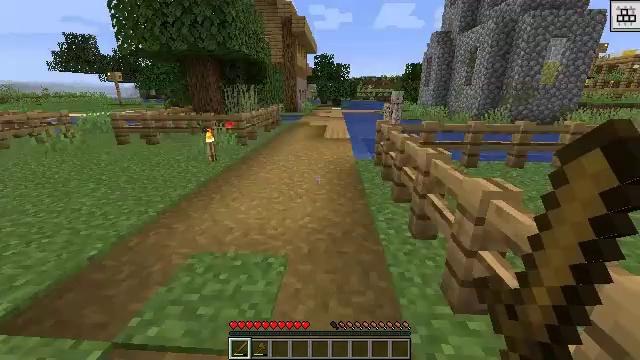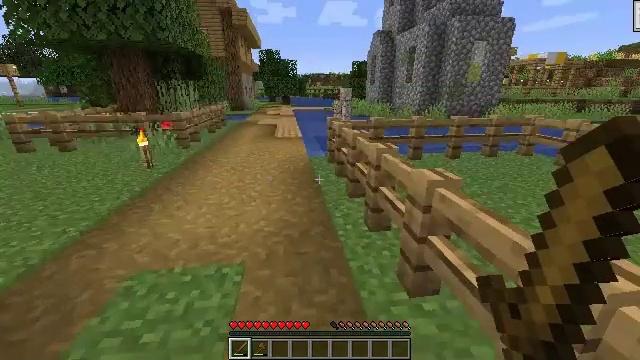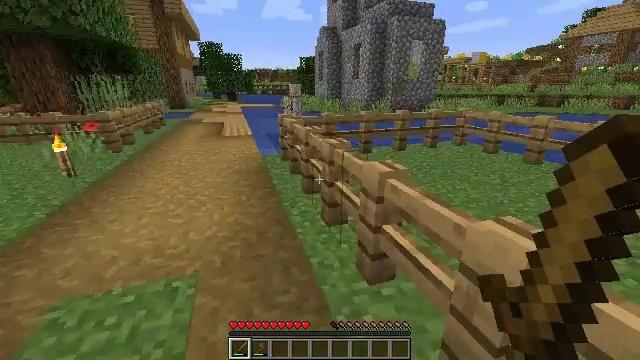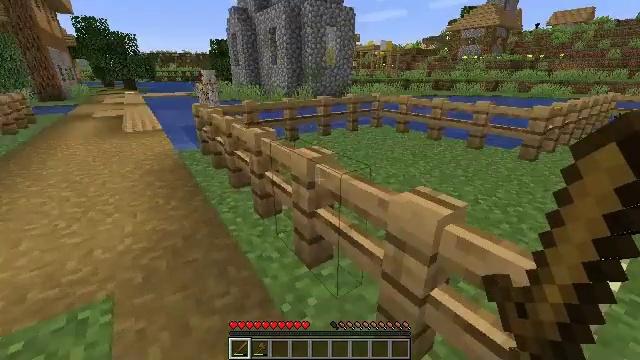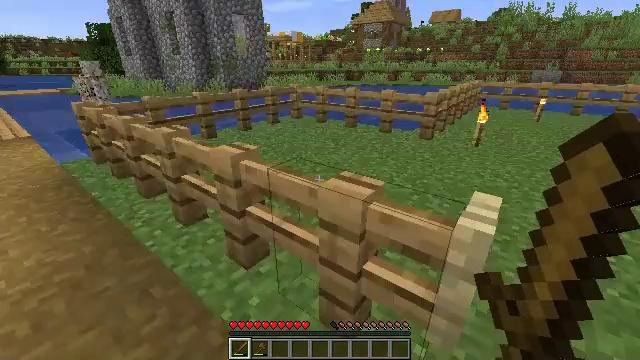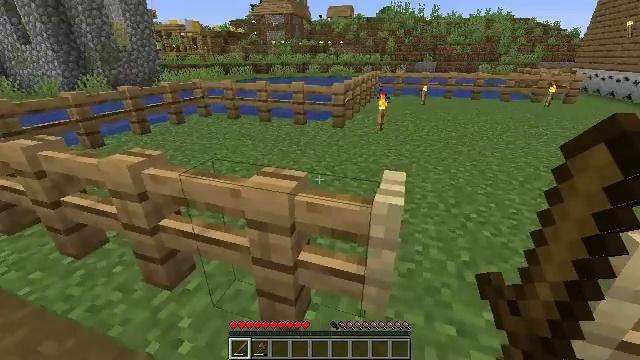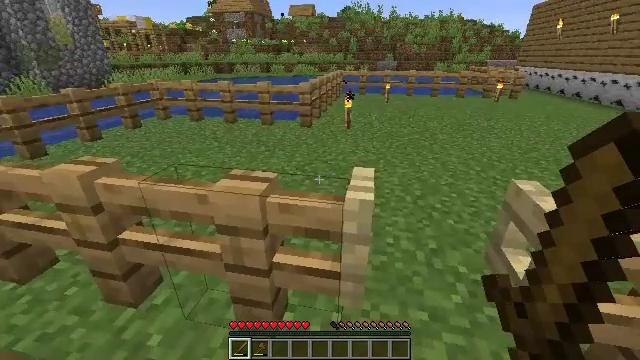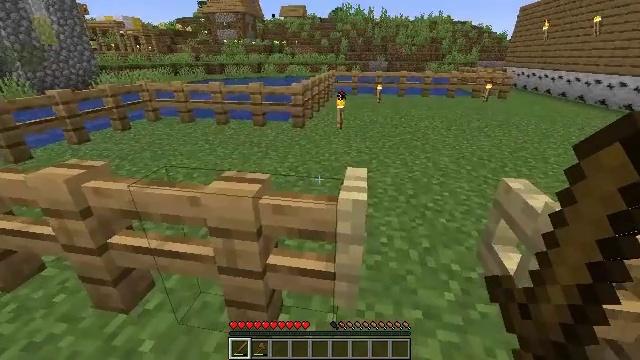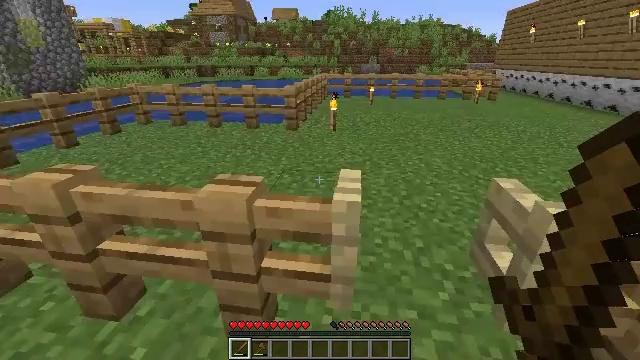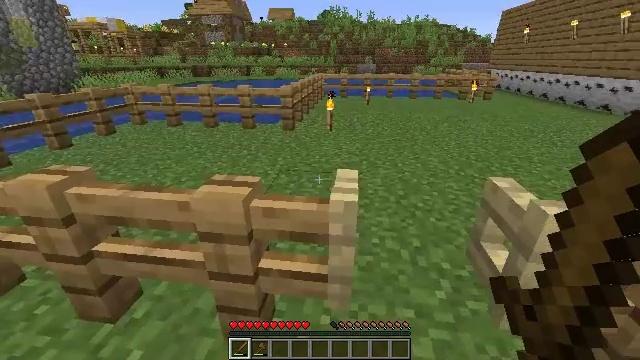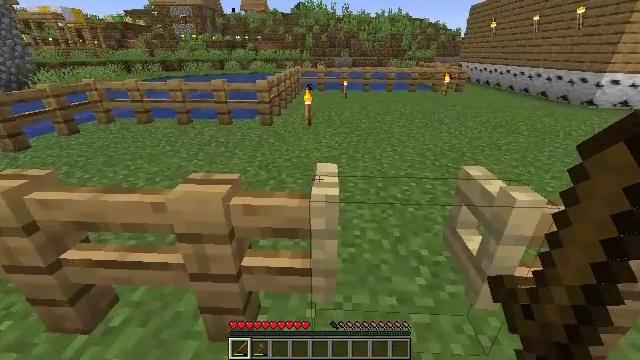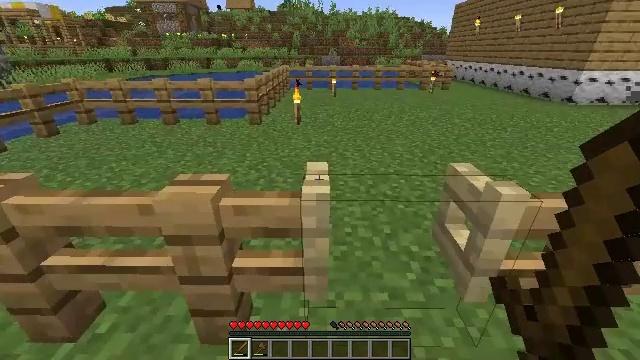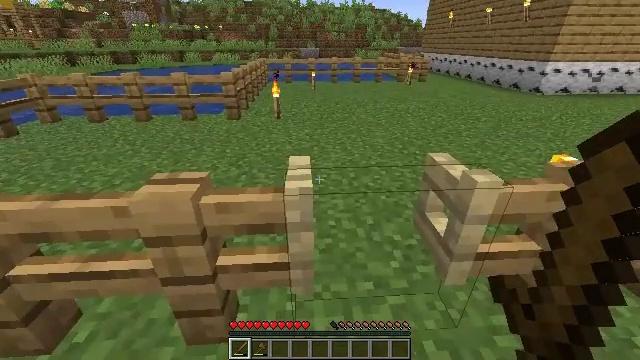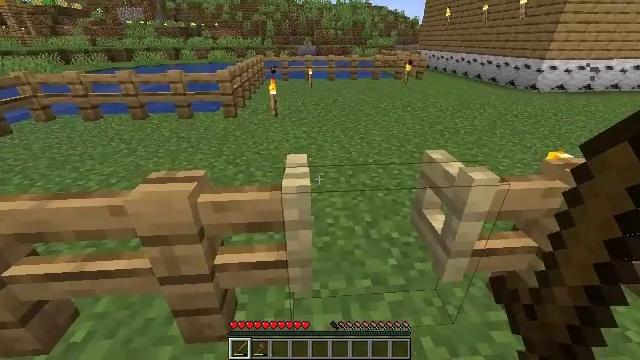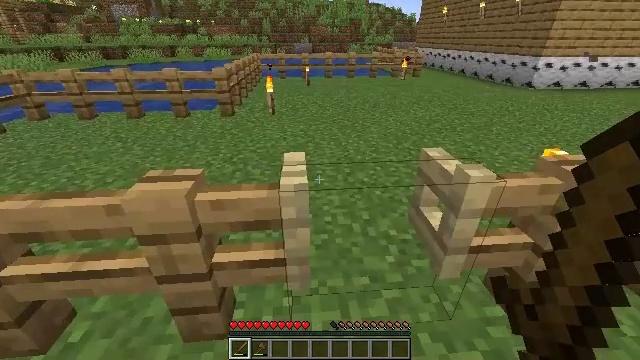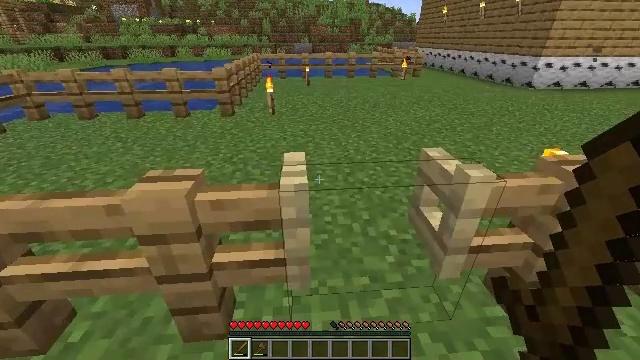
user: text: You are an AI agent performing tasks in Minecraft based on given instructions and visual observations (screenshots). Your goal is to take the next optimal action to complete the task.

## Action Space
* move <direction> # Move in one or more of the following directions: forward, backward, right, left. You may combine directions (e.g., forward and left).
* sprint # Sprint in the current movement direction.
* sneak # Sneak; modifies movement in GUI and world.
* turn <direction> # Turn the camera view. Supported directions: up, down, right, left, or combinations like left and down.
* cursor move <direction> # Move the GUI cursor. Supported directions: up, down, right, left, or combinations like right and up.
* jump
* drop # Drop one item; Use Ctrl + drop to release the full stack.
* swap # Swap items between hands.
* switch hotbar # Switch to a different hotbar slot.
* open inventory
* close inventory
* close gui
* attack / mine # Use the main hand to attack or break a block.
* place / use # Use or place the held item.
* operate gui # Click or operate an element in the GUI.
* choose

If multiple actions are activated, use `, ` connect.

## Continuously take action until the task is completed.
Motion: motion action
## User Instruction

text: Mine a hay block from the field.
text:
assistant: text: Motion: turn right
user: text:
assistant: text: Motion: turn right
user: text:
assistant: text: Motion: turn right and down
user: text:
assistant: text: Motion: turn right and down
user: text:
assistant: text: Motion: turn right and down
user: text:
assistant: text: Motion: turn right
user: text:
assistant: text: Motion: turn right
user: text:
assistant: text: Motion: turn right
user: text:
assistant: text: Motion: no_op
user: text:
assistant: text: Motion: turn right and down
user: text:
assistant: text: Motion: turn right
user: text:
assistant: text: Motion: turn right and down
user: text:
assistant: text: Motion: no_op
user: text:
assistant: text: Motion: no_op
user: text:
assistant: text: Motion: no_op
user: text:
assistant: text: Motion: no_op
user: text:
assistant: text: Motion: use / place
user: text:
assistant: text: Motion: use / place
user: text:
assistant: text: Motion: no_op
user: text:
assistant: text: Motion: no_op
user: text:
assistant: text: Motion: no_op
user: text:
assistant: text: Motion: no_op
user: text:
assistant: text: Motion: turn left
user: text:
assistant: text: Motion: turn left
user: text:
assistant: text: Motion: sprint, turn left and up
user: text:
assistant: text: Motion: sprint, turn left and up
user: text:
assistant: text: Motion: sprint, turn left and up
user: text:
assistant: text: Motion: sprint, turn left and up
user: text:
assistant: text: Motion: move forward, sprint, turn left and up
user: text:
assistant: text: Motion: move forward, sprint, turn left and up